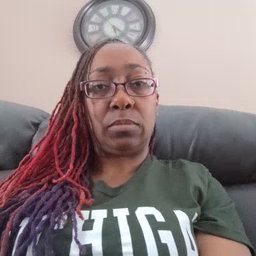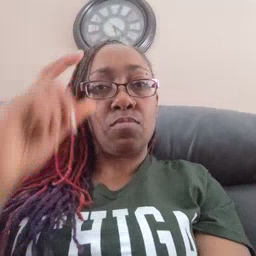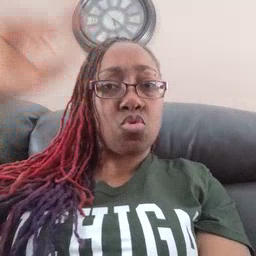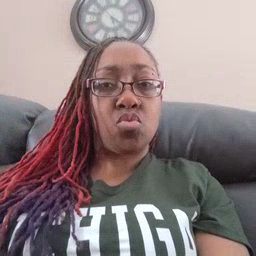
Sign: moon